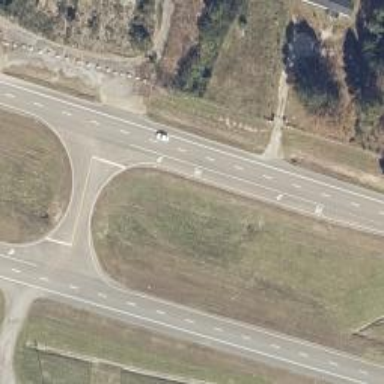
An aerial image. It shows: Primary highway with asphalt surface. It is dual carriageway.